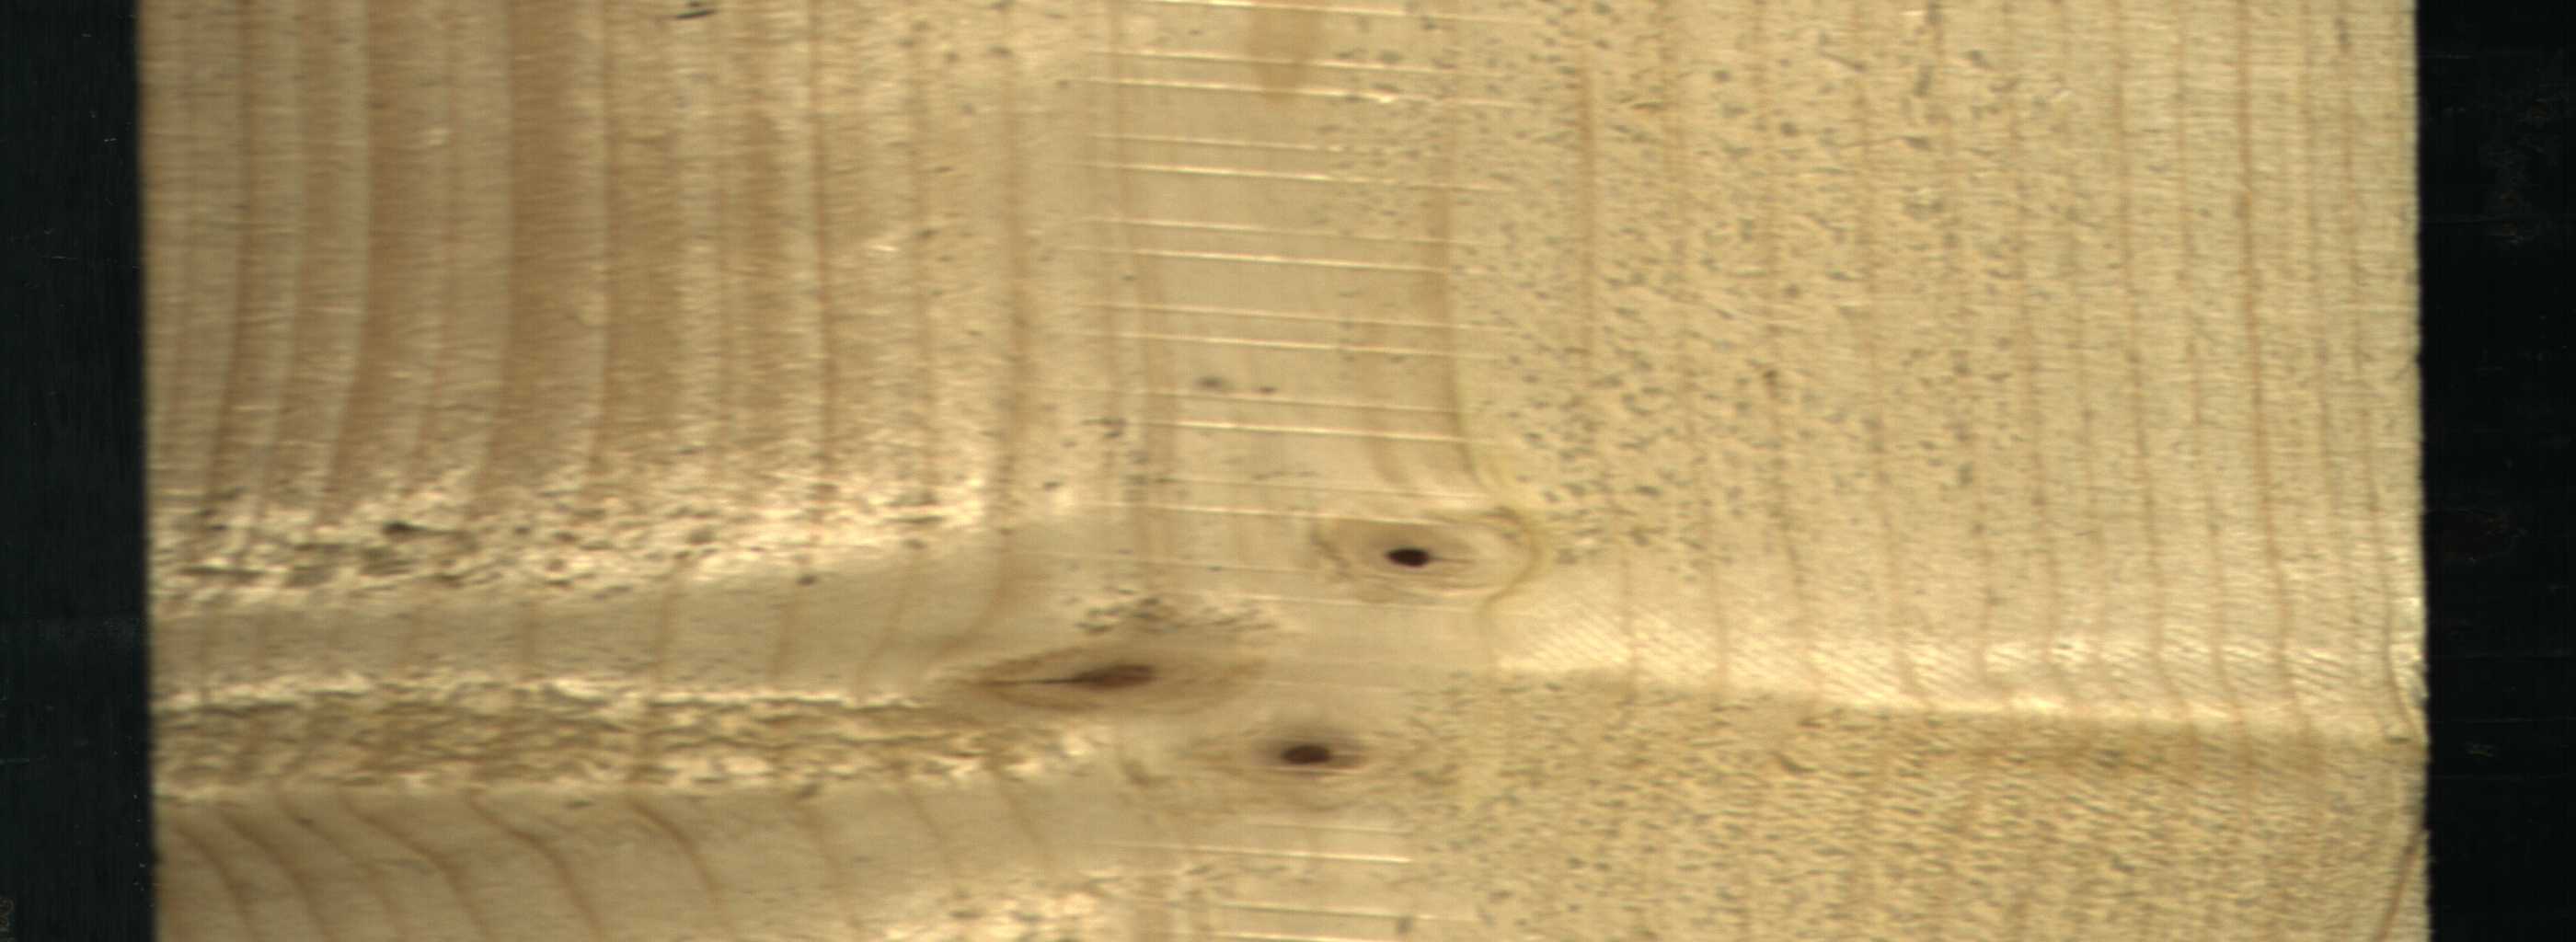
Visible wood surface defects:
Dead_Knot
Live_Knot
Live_Knot